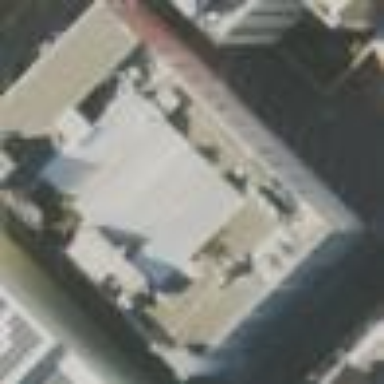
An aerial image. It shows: University building.